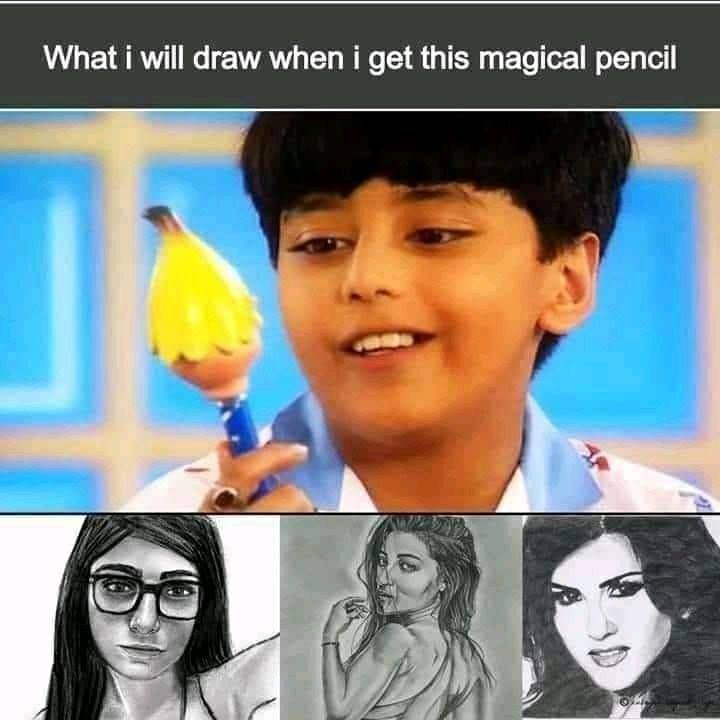
Caption: What i will draw when i get this magical pencil
Label: non-hate